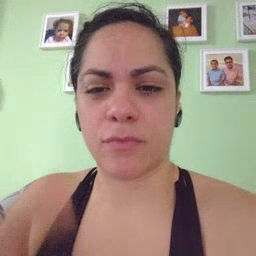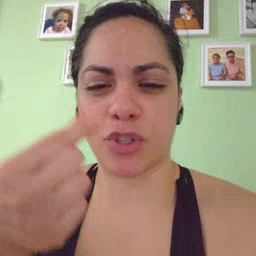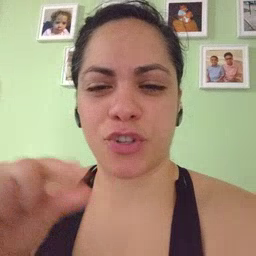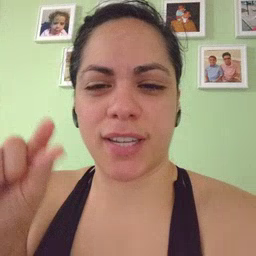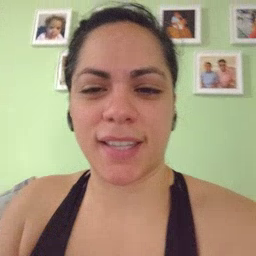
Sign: green